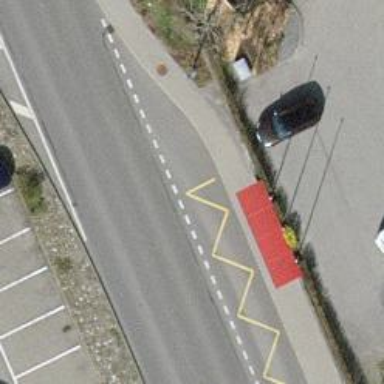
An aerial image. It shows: Bus stop with shelter.